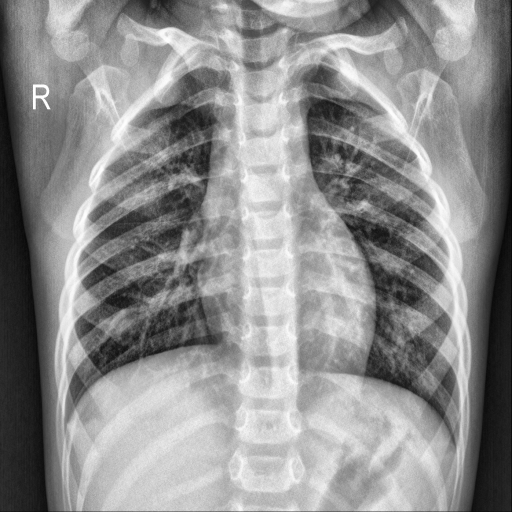
Finding: NORMAL